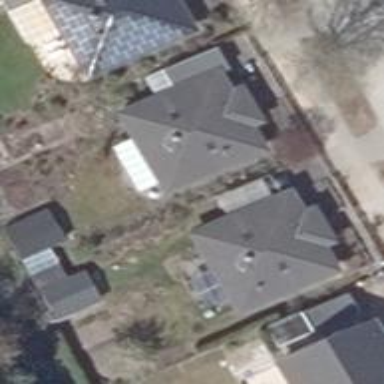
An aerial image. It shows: Detached building with pyramidal roof shape.